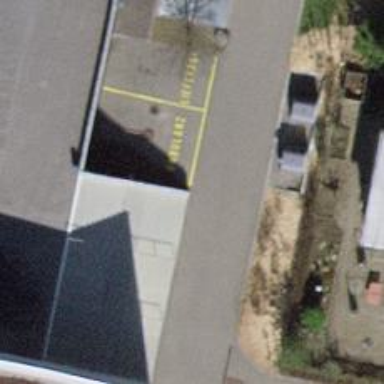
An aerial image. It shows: Wall barrier.